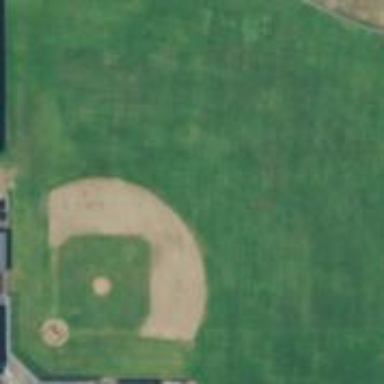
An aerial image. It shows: Baseball pitch for leisure land.